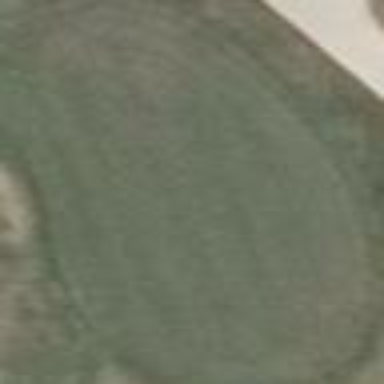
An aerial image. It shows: Golf green with lush grass surface.